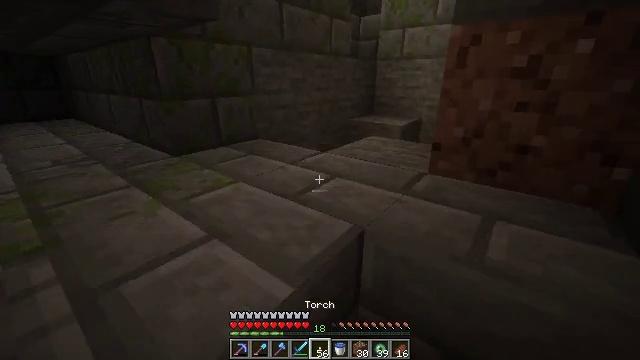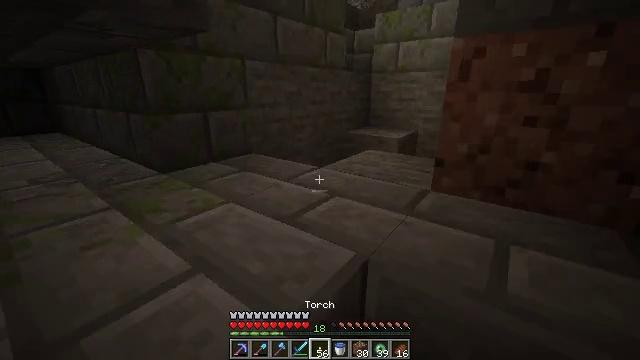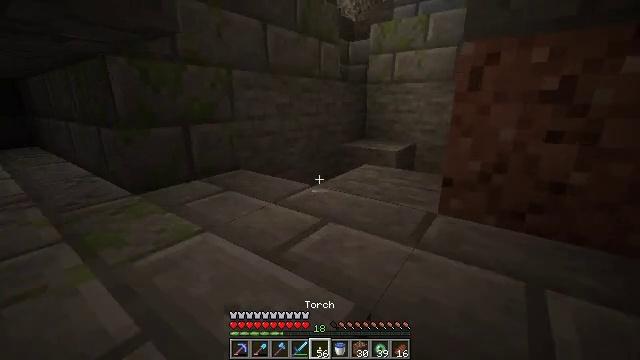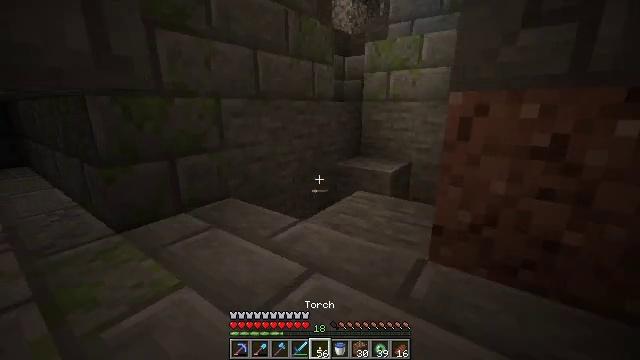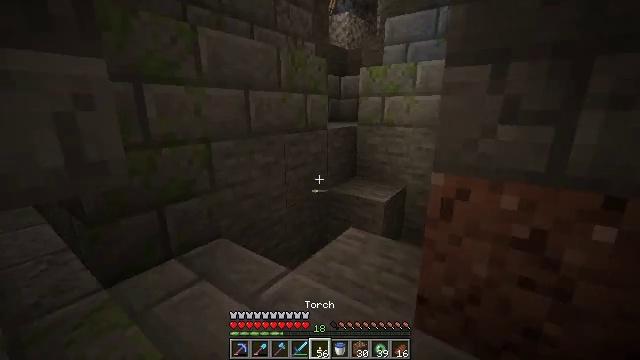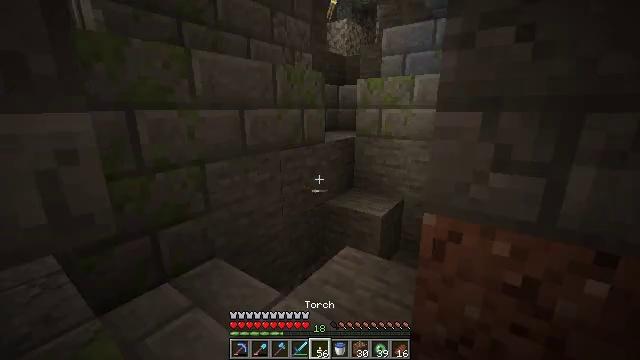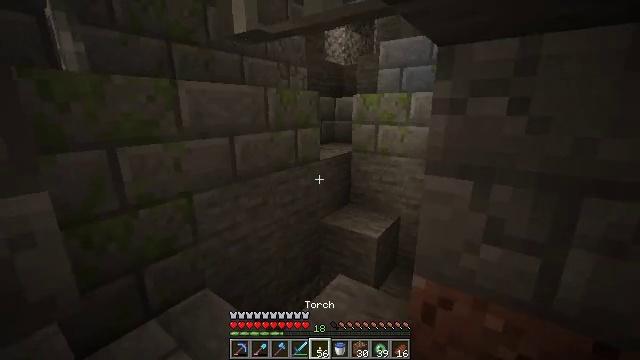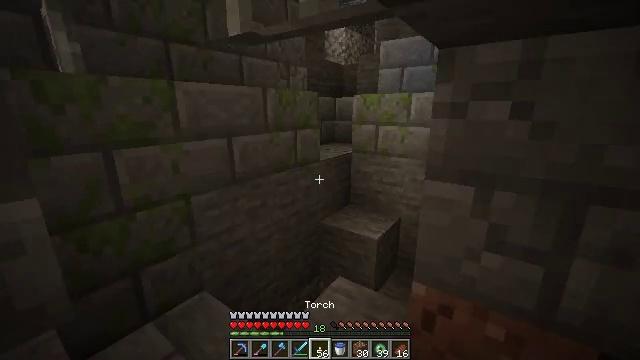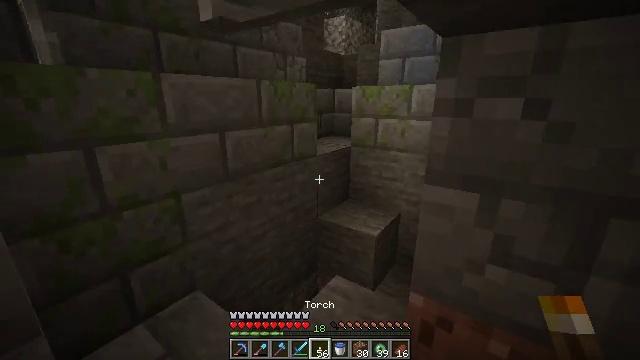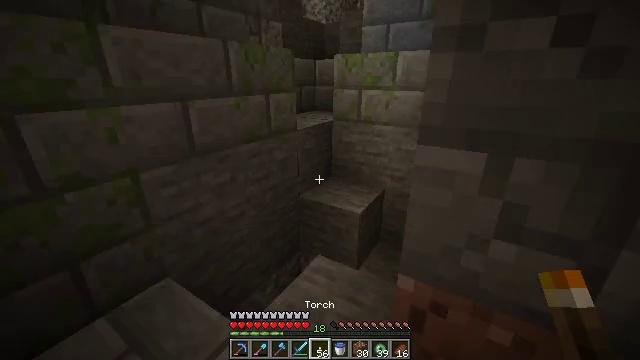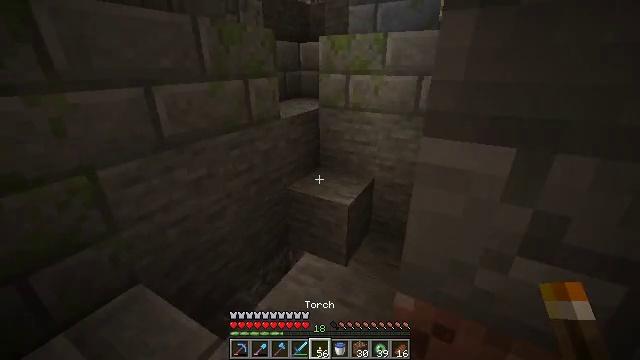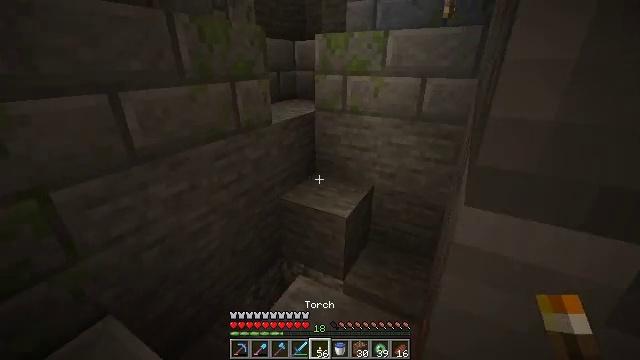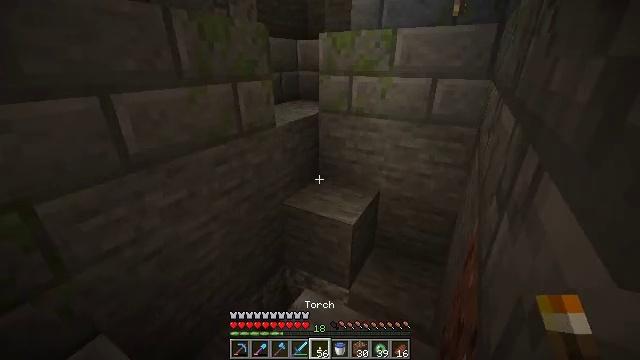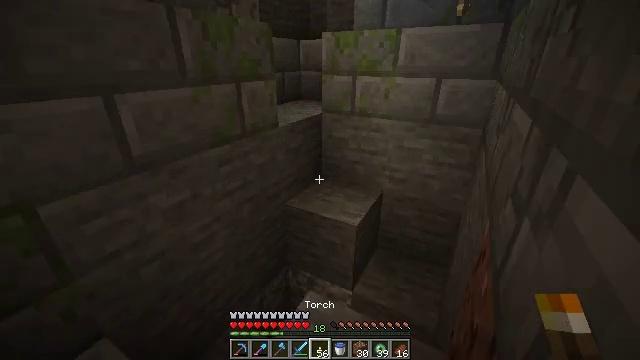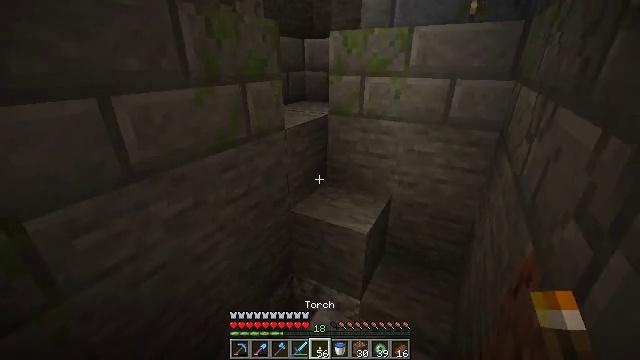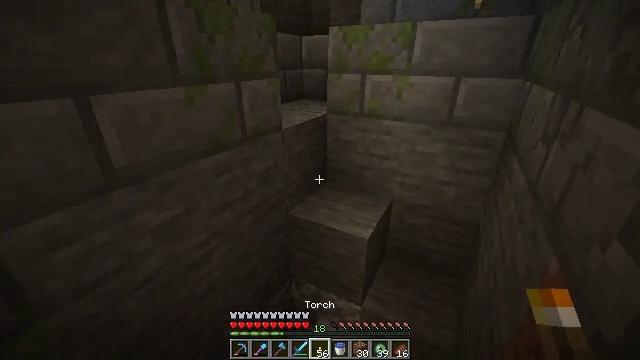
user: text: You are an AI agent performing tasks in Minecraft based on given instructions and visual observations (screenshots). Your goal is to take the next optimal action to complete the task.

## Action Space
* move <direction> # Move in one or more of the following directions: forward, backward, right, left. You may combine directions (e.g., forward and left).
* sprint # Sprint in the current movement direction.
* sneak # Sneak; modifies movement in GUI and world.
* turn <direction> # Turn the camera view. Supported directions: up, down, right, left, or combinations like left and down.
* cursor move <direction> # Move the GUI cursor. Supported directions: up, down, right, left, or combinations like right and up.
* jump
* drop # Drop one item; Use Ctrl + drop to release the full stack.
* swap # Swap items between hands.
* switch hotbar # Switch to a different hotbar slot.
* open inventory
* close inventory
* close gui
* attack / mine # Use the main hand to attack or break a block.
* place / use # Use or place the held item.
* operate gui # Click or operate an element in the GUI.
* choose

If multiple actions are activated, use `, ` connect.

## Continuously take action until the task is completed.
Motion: motion action
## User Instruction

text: Mine the iron bars from a structure.
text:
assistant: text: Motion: move forward, turn right and up, attack / mine
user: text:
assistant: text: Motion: move forward, turn up, attack / mine
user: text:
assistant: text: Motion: move forward, attack / mine, jump
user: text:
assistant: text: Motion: move forward, attack / mine, jump
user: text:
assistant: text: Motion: move forward, attack / mine, jump
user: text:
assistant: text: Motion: move forward, attack / mine
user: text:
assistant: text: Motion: move forward, attack / mine
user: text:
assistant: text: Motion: move forward, turn down, attack / mine
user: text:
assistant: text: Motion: move forward, turn right and down, attack / mine
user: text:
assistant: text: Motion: move forward, turn right and down, attack / mine
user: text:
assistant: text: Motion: move forward, attack / mine
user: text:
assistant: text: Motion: move forward, attack / mine
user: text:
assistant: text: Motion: move forward, attack / mine
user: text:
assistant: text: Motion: move forward, attack / mine
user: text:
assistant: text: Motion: move forward, attack / mine
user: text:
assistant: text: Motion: move forward, attack / mine
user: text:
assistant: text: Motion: move forward, attack / mine
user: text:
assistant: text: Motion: move forward, turn right, attack / mine
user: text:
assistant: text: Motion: move forward, attack / mine
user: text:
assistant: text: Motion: move forward, turn right, attack / mine
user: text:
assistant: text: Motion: move forward, turn right and up, attack / mine, jump
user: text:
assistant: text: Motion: move forward, turn up, attack / mine, jump
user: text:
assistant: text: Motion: move forward, attack / mine, jump
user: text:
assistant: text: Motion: move forward, attack / mine, jump
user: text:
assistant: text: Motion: move forward, attack / mine, jump
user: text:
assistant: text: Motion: move forward, attack / mine
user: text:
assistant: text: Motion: move forward, turn down, attack / mine
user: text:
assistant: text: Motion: move forward, turn left, attack / mine
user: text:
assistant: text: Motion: move forward, turn left, attack / mine
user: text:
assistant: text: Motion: move forward, turn left, attack / mine